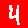
Digit: 4